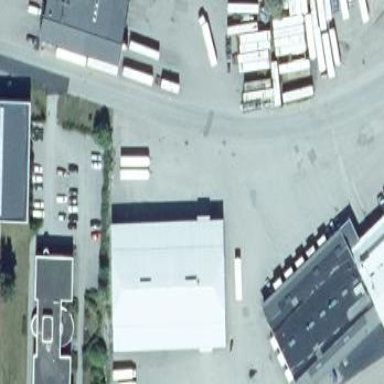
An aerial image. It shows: Industrial building with half-hipped metal roof.